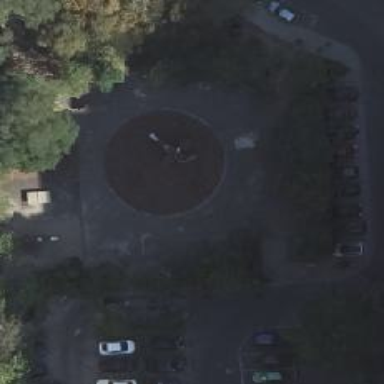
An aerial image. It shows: Playground with springy equipment.